Question: I'm going through a file with a lot of lines of nonsense, looking for strings and deleting the rest. I've already stripped it of all lines without any a-z,A-Z,0-9, or underscores.
Now I have lines like this:

I don't want lines like that. How can I choose to select all lines that have at least occurrences of any of these characters: a-z,A-Z,0-9, the underscore, or !@#$%^&*()? It doesn't matter if they are all in order.
Edit:
I want to find lines like this:
'''
This is a string.
'''
and
'''
_r'[Gk onsDummy[NUL][NUL]ButtonY[NUL]earUpIdlBeDownMonth$@9ayH chir /ayTitle@lCenterp@Test
'''
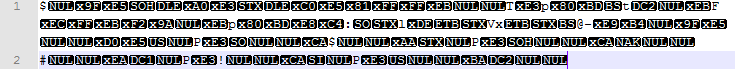
Answer: You can use this regex for ex:
'''
^(?=(?:.*?[\w!@#$%^&*()?]){3,}).*$
'''
To make sure there are at least 3 of these special characters